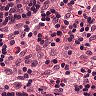
Metastatic tissue present: no